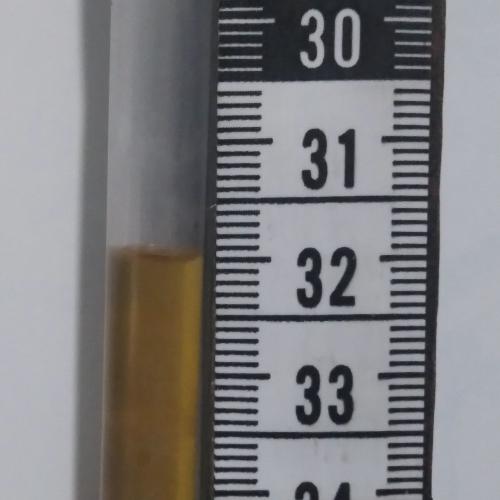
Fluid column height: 32.0 cm